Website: apple
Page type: customer-info-address
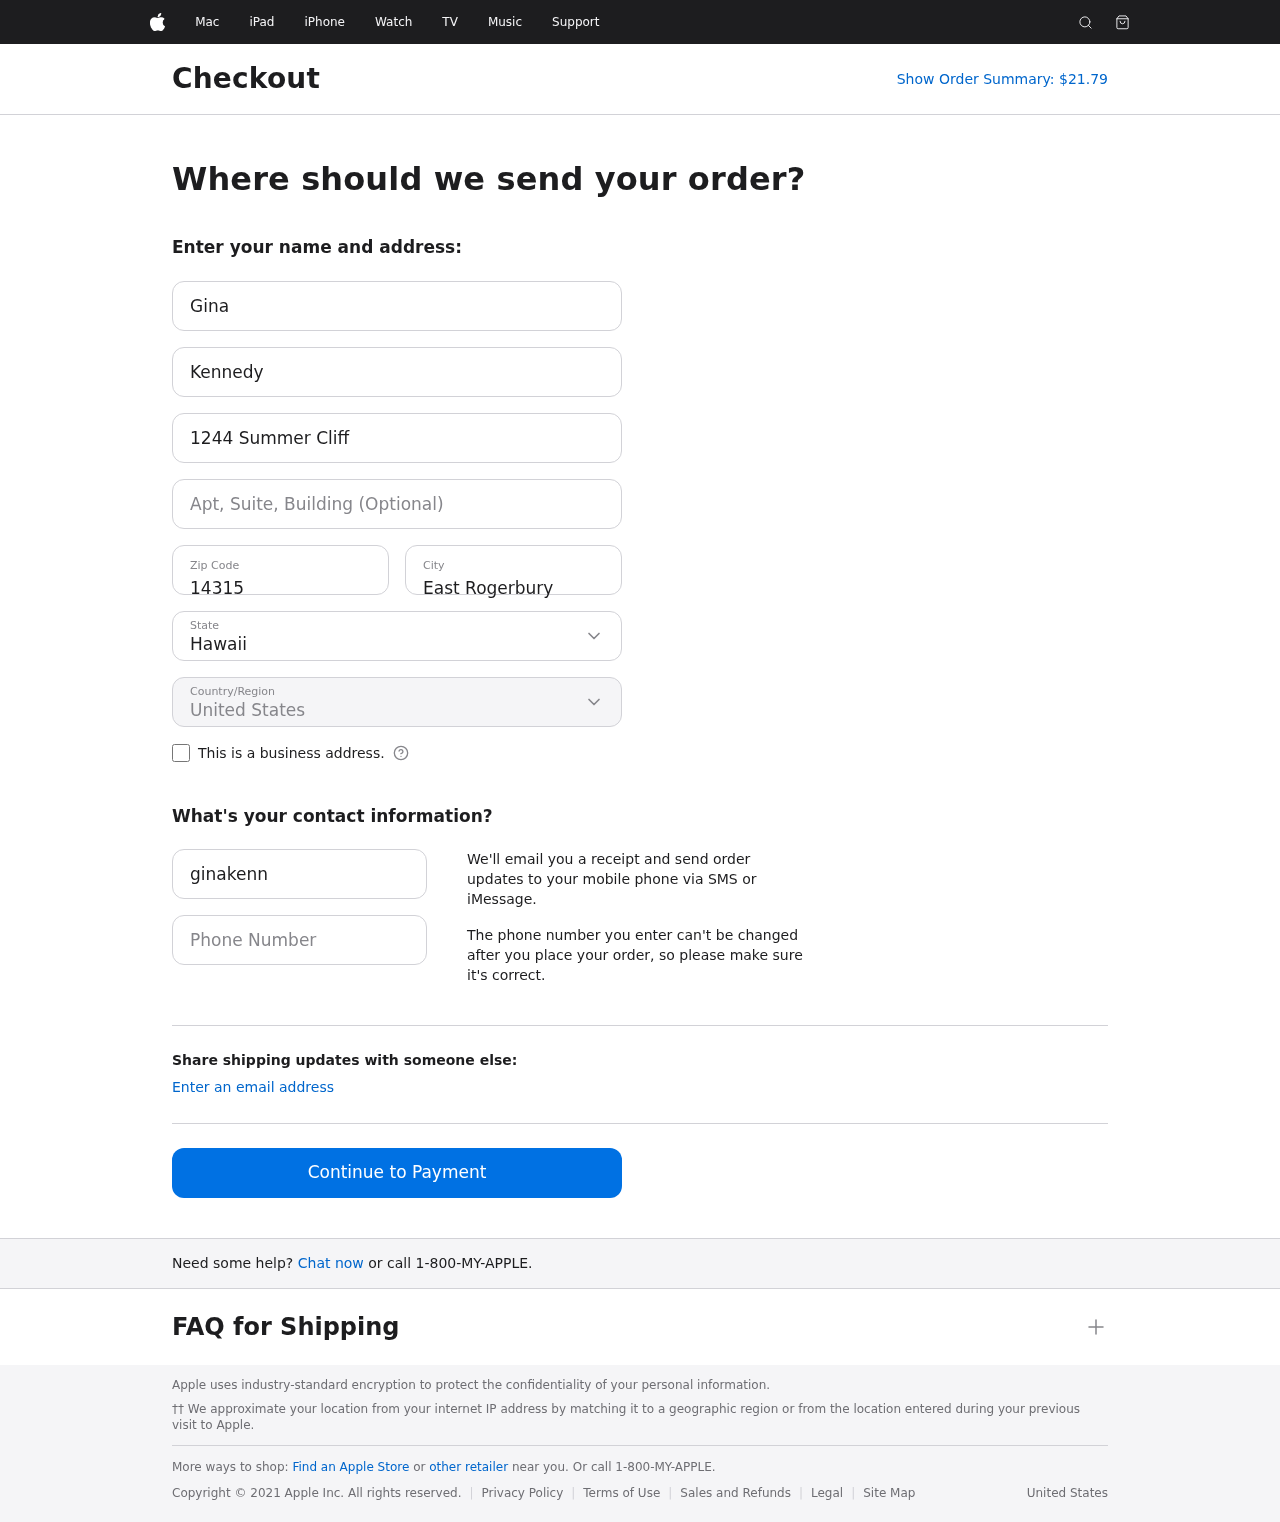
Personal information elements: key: PII_CITY
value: East Rogerbury
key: PII_COUNTRY
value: United States
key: PII_EMAIL
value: ginakennedy@yahoo.com
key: PII_FIRSTNAME
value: Gina
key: PII_LASTNAME
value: Kennedy
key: PII_PHONE
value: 9154444712
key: PII_POSTCODE
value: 14315
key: PII_STATE
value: Hawaii
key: PII_STREET
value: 1244 Summer Cliff
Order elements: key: ORDER_TOTAL
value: Show Order Summary: $21.79